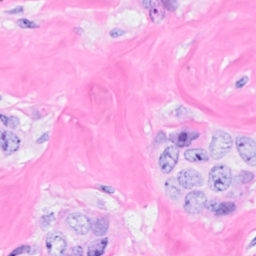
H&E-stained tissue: Breast